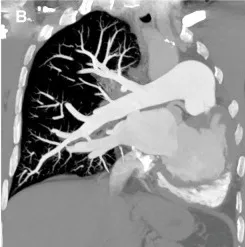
A-C: Pulmonary artery CTA reveals the absence of the left lung structure, with no display of the left pulmonary artery and its branches. The right lung structure and pulmonary artery show no filling defect, and the branches of each lobe segment artery are well displayed with compensatory dilatation.
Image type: radiology (ct)